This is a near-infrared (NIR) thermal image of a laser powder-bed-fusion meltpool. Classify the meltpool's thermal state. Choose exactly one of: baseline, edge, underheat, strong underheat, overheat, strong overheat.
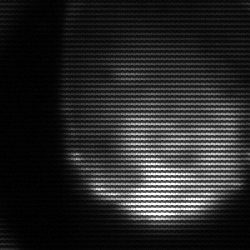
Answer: edge